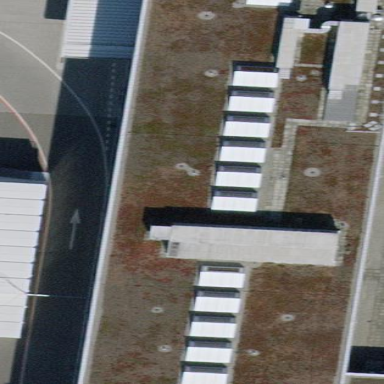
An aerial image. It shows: Transportation building that serves as airport terminal.